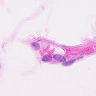
Metastatic tissue present: no